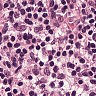
Metastatic tissue present: no